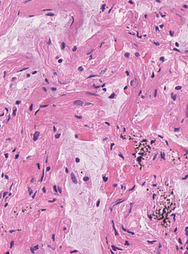
Tumor epithelial tissue: no
Tumor-associated stroma tissue: no
Normal tissue: yes